Interaction volume radius: 5 \u00c5
Interaction volume height: 10 \u00c5
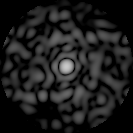
Disorder parameter: 0.8273